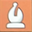
Piece: wB